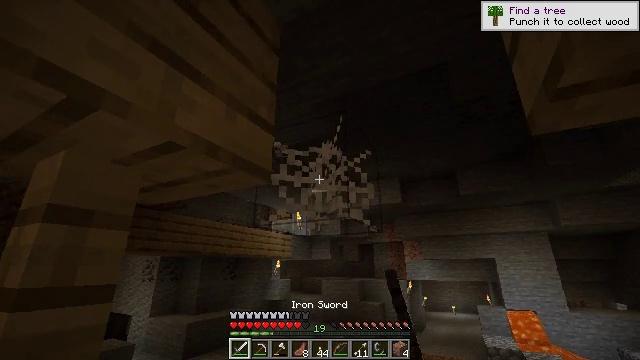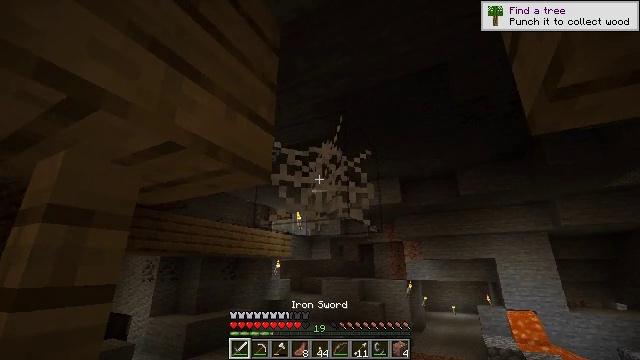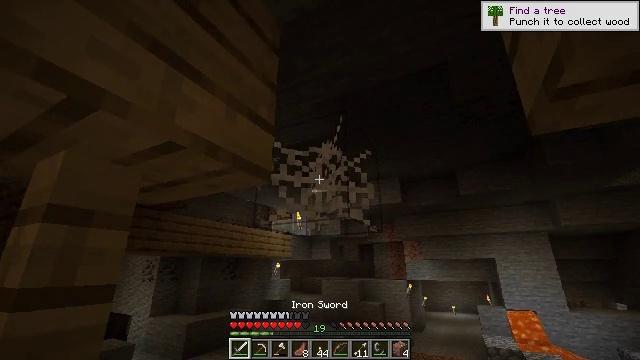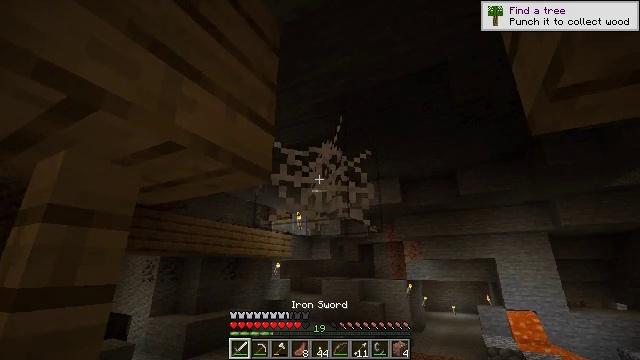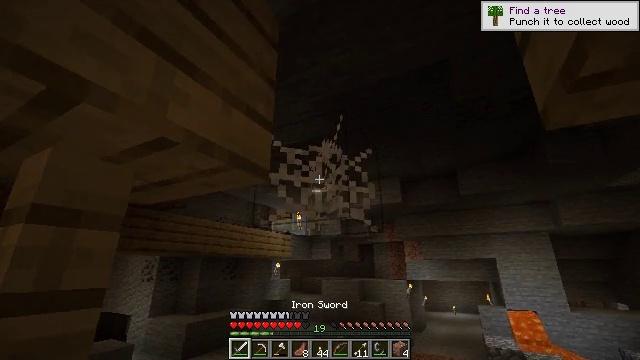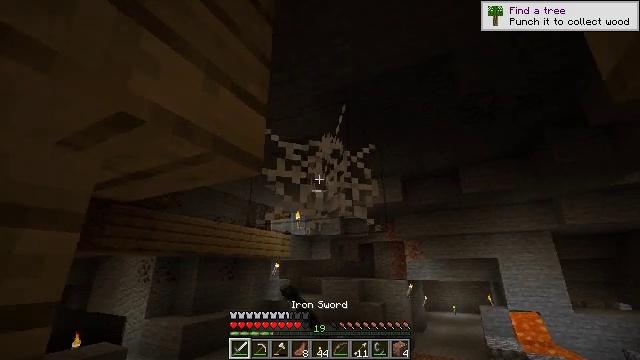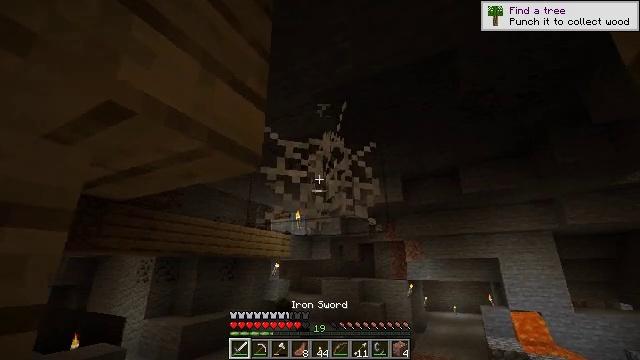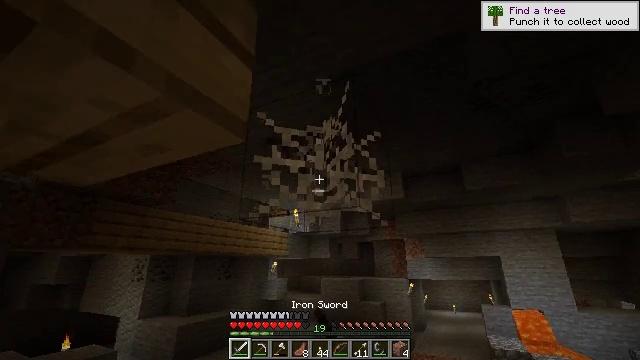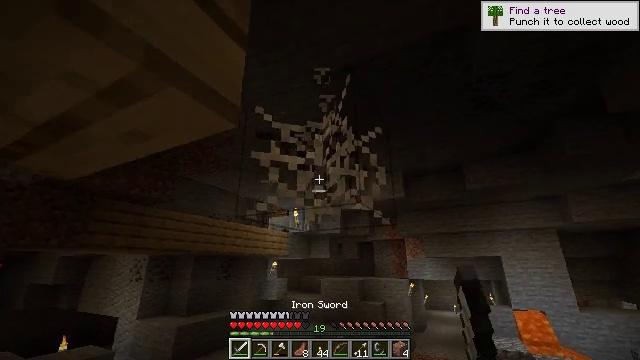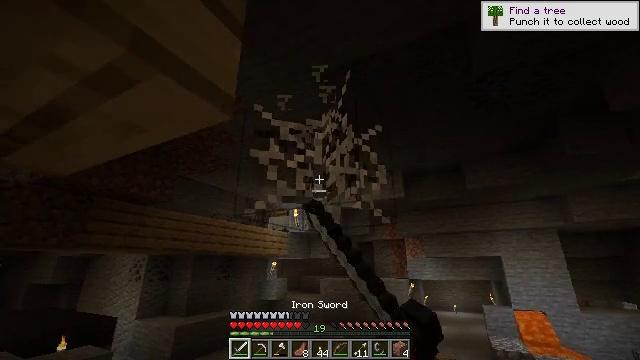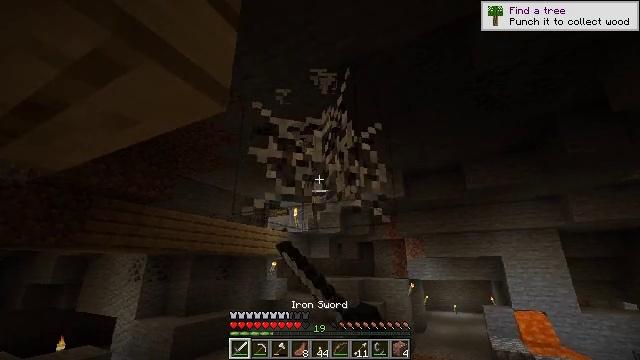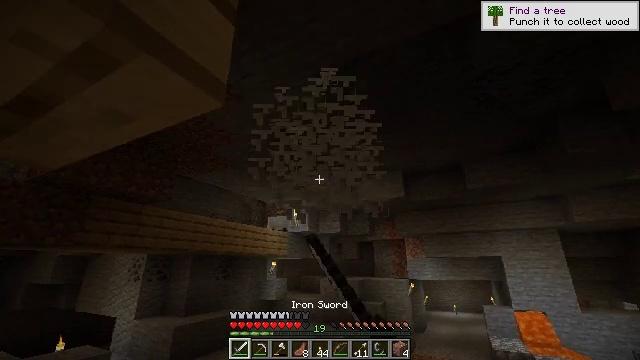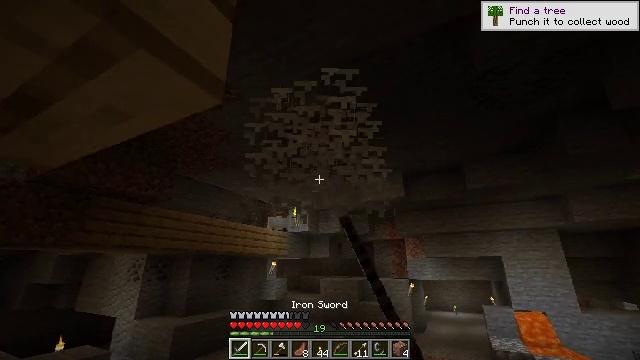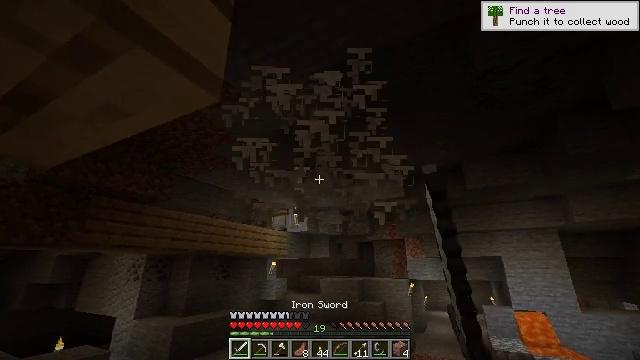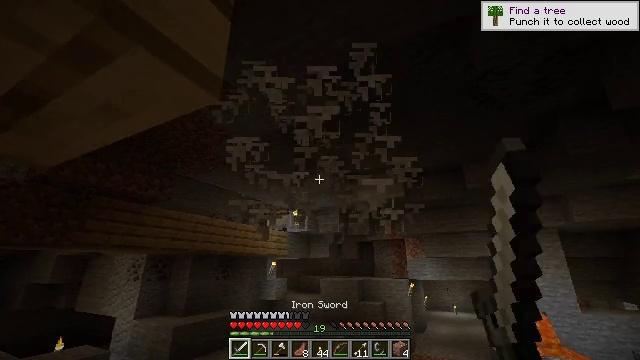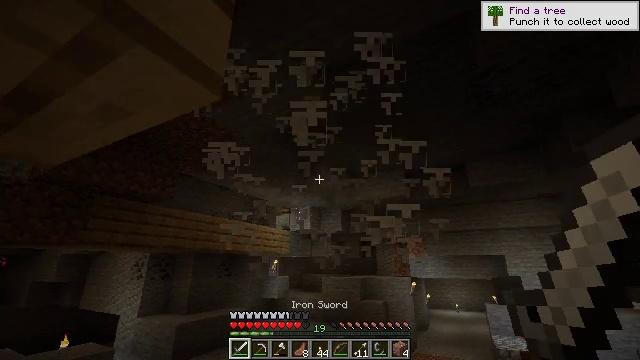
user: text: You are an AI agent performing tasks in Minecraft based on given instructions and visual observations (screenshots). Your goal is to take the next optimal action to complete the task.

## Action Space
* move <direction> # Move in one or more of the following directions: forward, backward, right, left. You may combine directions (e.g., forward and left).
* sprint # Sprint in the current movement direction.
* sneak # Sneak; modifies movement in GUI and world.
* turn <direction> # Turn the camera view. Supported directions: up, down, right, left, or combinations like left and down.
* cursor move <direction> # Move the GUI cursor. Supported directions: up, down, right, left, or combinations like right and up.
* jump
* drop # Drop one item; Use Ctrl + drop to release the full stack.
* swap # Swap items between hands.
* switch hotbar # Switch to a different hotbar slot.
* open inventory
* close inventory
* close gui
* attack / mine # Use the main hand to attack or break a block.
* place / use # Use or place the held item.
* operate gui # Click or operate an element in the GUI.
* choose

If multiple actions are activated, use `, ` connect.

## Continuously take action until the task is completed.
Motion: motion action
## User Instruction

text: Clear out the cobweb from the stronghold.
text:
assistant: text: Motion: no_op
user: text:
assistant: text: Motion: no_op
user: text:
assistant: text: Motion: no_op
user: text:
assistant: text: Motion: move forward, attack / mine
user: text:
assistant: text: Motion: move forward, attack / mine
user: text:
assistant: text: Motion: move forward, attack / mine
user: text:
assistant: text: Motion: attack / mine
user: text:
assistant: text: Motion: attack / mine
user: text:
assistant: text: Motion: attack / mine
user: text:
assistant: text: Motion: attack / mine
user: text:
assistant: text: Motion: attack / mine
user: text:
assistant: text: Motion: attack / mine
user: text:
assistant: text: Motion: no_op
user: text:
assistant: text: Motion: no_op
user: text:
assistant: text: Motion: no_op
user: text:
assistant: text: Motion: no_op
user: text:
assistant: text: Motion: no_op
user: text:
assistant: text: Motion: no_op
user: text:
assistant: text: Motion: no_op
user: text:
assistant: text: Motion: move forward
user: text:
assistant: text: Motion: move forward
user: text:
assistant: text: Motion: move forward, turn down
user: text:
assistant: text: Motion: move forward
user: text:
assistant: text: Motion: turn down
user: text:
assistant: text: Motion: turn right and down
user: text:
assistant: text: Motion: turn right and down
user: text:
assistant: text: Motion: no_op
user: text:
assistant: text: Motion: no_op
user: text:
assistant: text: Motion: no_op
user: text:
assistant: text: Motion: turn right and up